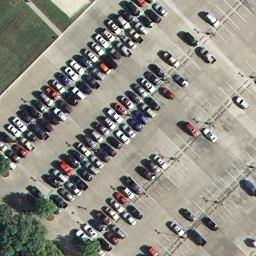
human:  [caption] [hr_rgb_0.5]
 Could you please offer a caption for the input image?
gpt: Lots of cars parked in lines in the parking lot .

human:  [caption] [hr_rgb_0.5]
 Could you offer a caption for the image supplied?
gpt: It is a parking lot with many cars parked neatly and many parking spots are free .

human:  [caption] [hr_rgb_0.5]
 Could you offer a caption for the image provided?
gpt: Lots of cars parked neatly in the parking lot .

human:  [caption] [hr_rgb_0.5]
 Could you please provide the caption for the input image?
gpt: Many cars parked neatly with many empty parking spaces in the parking lot .

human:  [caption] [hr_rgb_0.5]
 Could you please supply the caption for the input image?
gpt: Many cars parked in lines with many free parking spots in the parking lot .